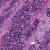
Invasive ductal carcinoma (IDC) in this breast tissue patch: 1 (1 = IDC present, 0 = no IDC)